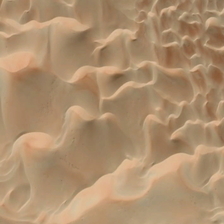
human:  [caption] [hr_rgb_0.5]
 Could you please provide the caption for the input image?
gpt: many ripples like fish scales are in a piece of yellow desert .

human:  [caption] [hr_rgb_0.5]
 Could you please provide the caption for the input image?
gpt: many ripples like fish scales are in a piece of yellow desert .

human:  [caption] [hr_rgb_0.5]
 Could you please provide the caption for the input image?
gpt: many ripples like fish scales are in a piece of yellow desert .

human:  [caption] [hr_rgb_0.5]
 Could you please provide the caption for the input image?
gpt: many ripples like fish scales are in a piece of yellow desert .

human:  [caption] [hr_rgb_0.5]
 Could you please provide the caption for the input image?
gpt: many ripples like fish scales are in a piece of yellow desert .